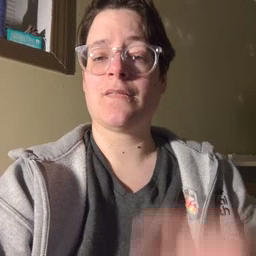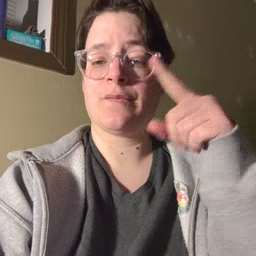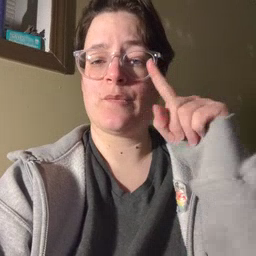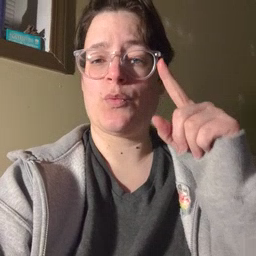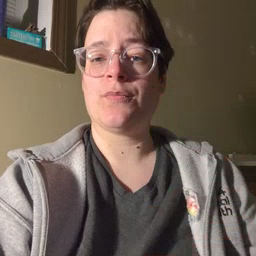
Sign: for